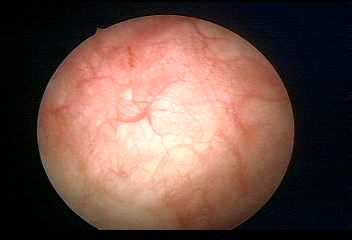
Modality: WLC
Class: Normal mucosa
Bladder cancer association: No